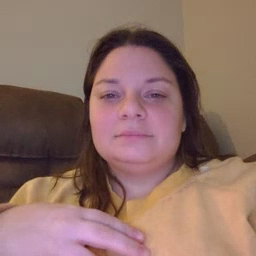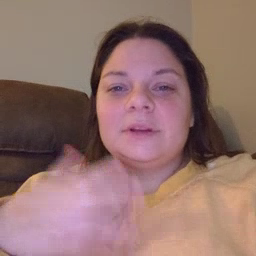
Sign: fish